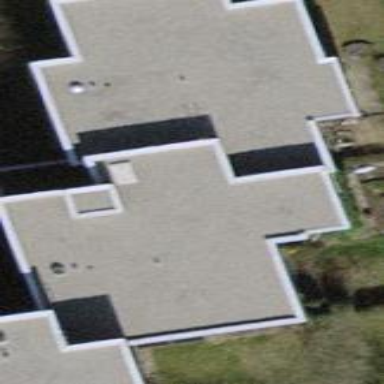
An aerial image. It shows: Flat-roofed apartment building.